Question: im using windows server 2008, while installing sql server 2008, in account provisioning, i added current user. but now after installation, i added new user in windows. now the problem is in not able to login into sql server 2008.
so how do i add the new user in account provisioning in sql server 2008.
check the screenshot for more details

please help.
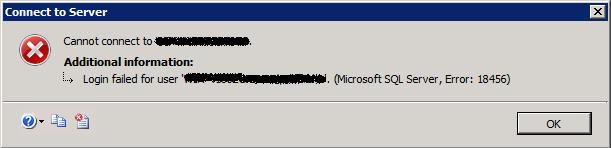
Answer: i found a simple answer.
login windows using the username added in sql server
open sql server, login using windows authentication/sql authentication
goto Security->Login->right click and click on "New Login"
in new login window, click Search
enter your new window's username
click on checknames
click ok->ok
thats it.